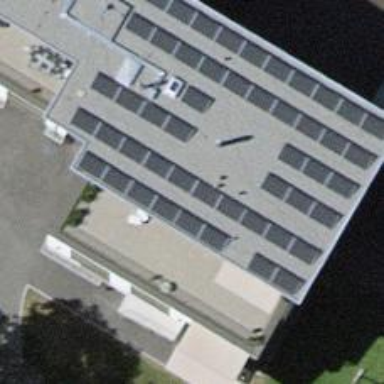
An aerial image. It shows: Solar power generator using photovoltaic method with solar photovoltaic panel types.